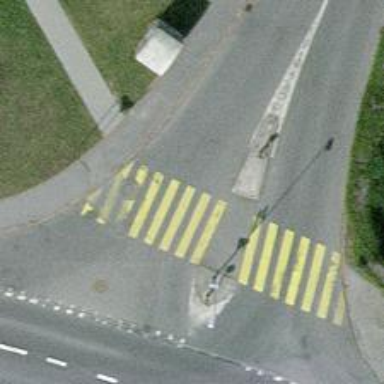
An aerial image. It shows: Marked road crossing with pedestrian island.